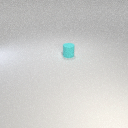
small cyan rubber cylinder